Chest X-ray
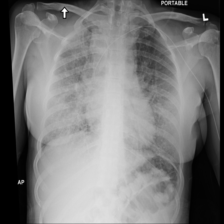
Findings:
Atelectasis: negative
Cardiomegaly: negative
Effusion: negative
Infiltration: positive
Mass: negative
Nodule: negative
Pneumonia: negative
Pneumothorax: negative
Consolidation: negative
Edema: negative
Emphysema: negative
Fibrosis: negative
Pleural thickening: negative
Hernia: negative